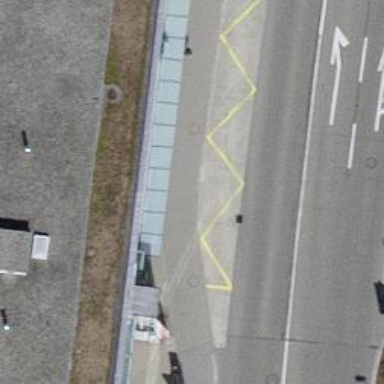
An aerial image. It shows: Platform for public transport. The platform is located by the road.